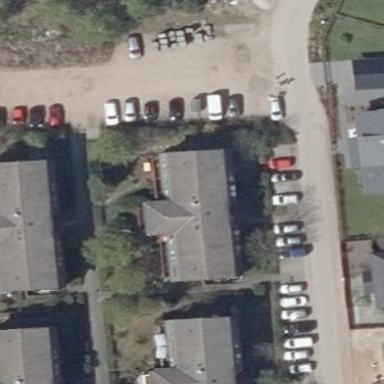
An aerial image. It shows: Image showing building with apartments.